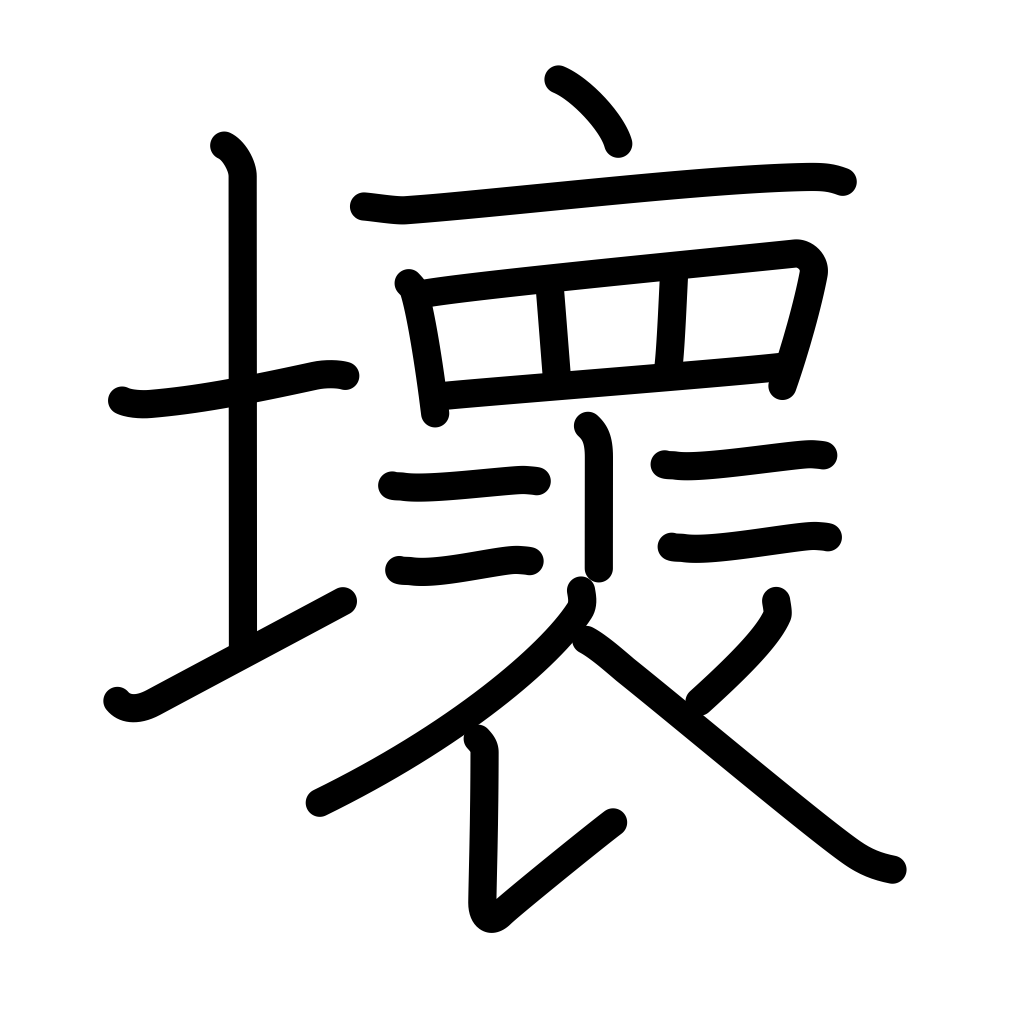
Meaning: demolition, break, destroy